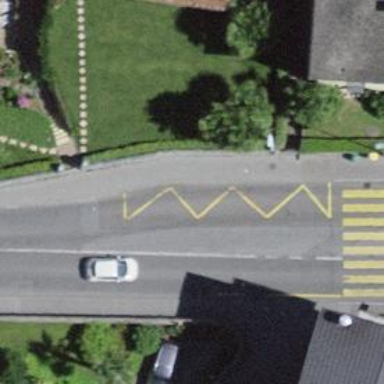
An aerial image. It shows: Bus stop with platform for public transport.